Interaction volume radius: 10 \u00c5
Interaction volume height: 10 \u00c5
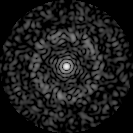
Disorder parameter: 0.8133